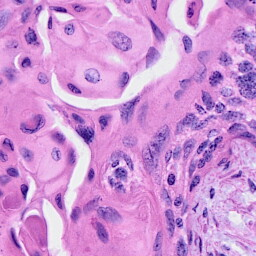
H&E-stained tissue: Cervix